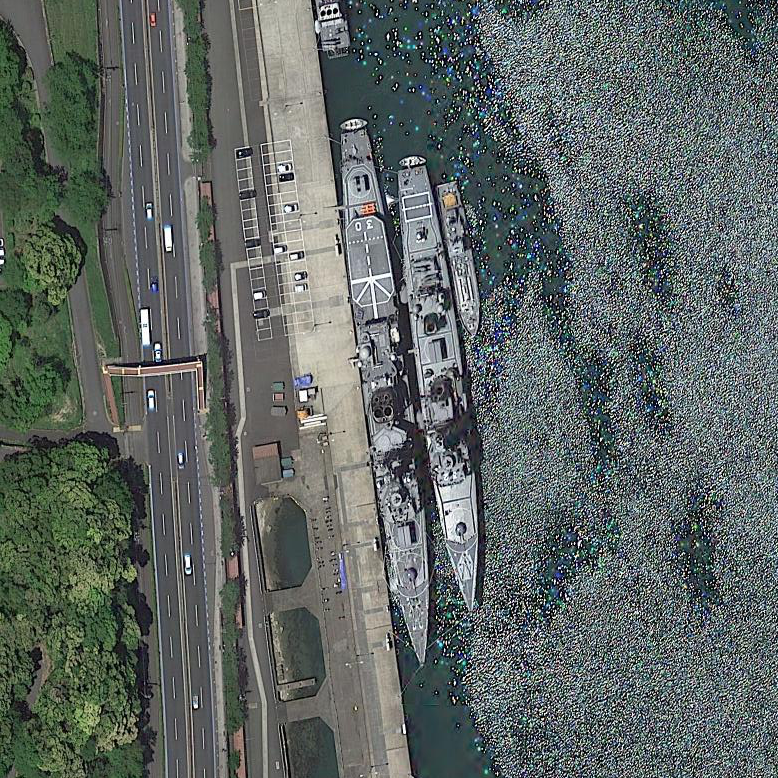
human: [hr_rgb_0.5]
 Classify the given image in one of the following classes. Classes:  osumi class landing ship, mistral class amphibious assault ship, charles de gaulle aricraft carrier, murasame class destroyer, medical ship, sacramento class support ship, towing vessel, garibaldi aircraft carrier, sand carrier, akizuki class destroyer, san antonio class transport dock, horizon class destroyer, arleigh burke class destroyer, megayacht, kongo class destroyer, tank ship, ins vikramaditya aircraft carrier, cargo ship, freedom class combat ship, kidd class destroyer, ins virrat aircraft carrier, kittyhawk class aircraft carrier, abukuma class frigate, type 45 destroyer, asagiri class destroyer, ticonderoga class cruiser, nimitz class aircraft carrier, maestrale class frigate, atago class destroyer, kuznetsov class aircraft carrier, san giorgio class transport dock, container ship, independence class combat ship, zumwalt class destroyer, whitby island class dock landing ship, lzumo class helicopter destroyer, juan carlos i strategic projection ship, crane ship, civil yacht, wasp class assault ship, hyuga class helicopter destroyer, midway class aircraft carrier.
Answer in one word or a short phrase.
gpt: Abukuma class frigate